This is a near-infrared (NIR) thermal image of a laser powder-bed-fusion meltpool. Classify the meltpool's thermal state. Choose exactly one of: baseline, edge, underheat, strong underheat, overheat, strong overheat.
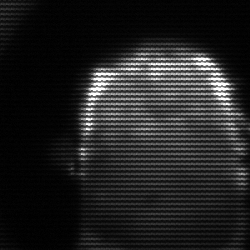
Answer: baseline